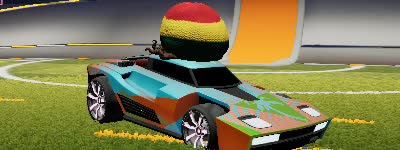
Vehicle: breakout